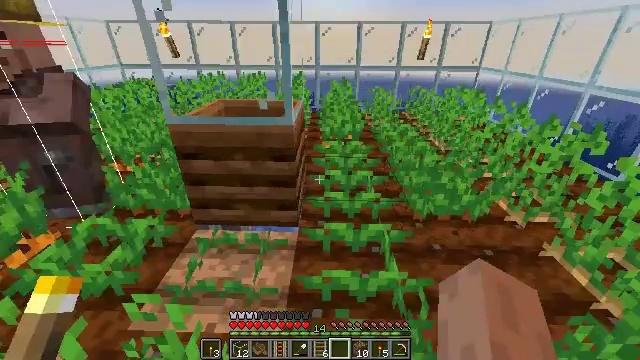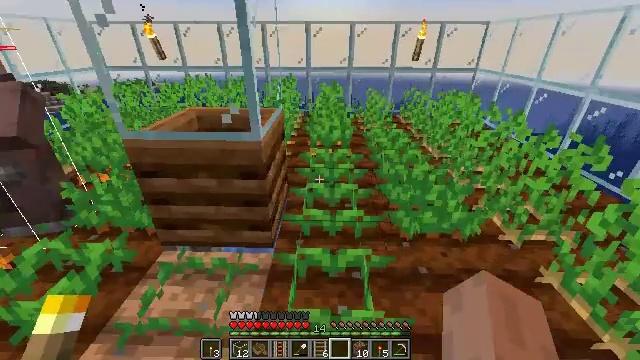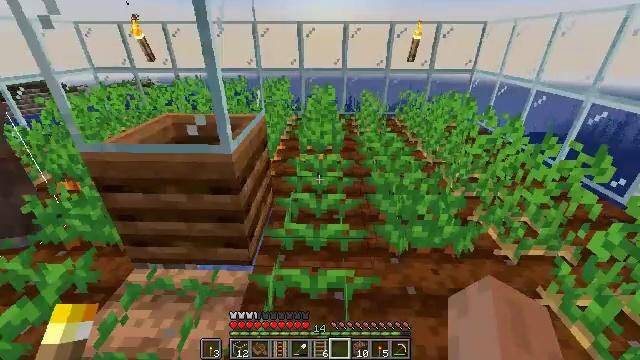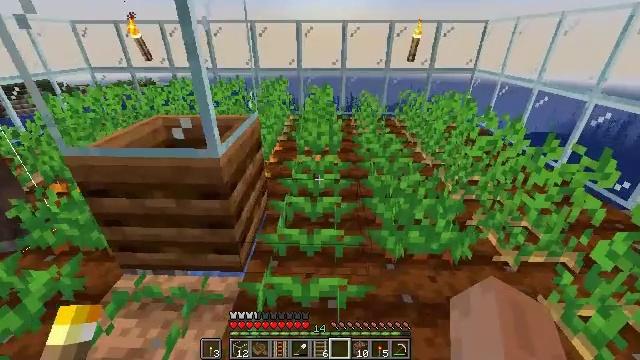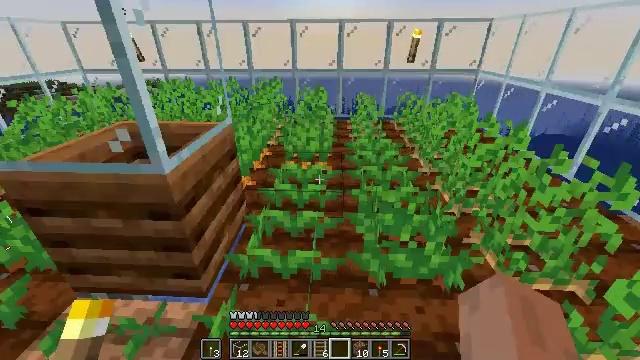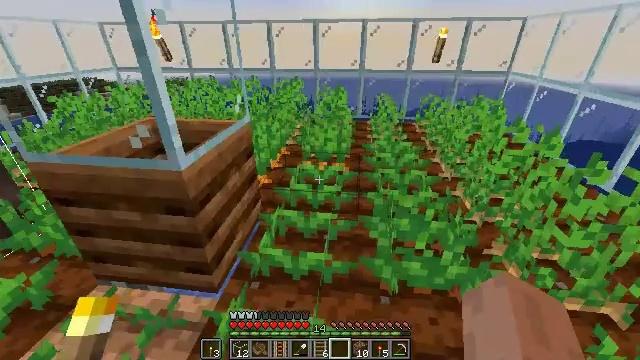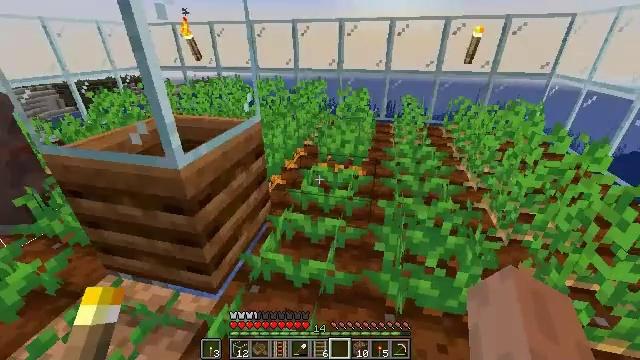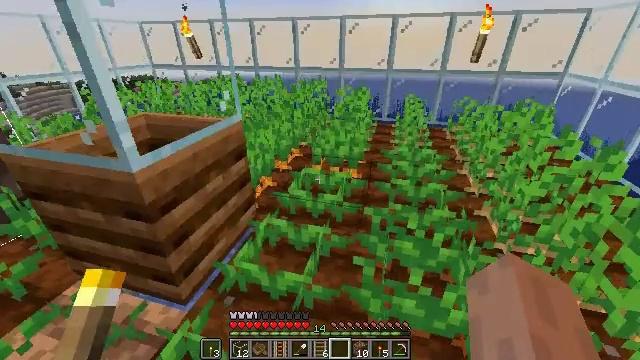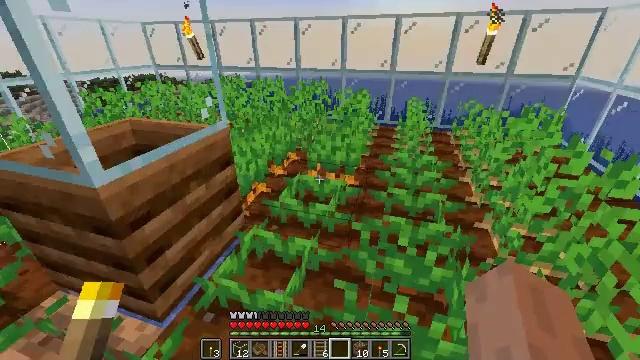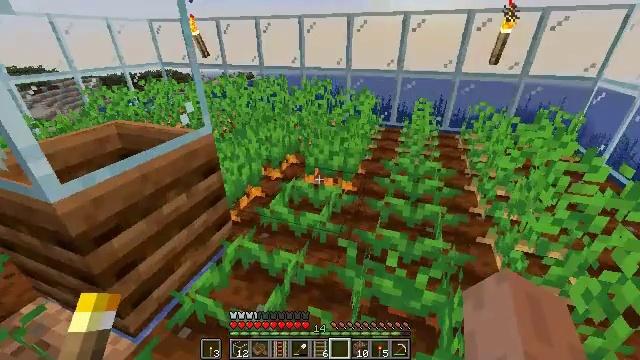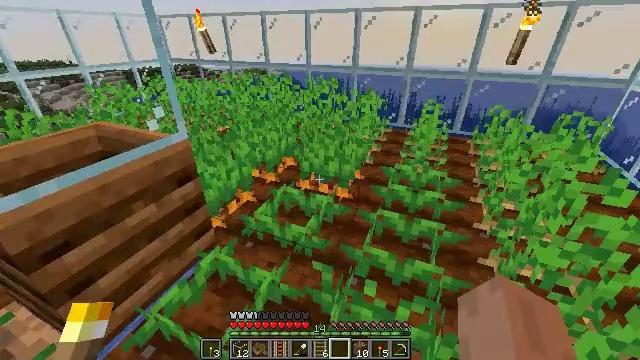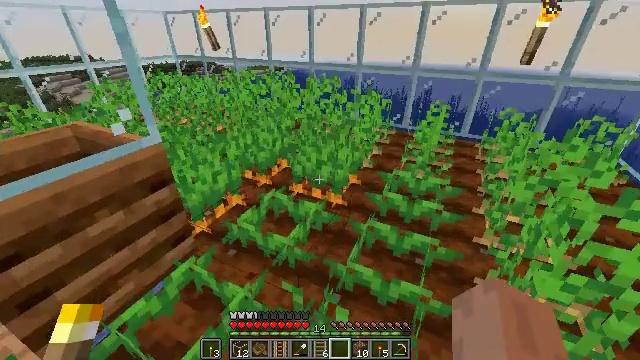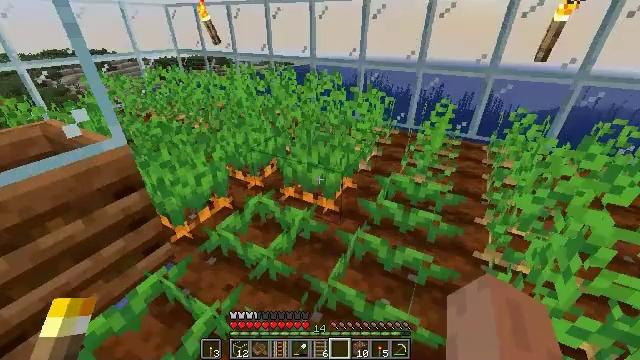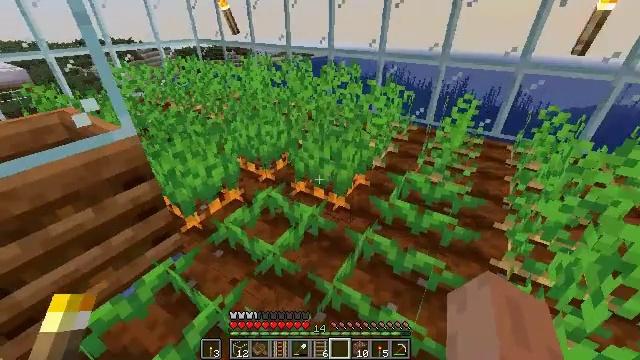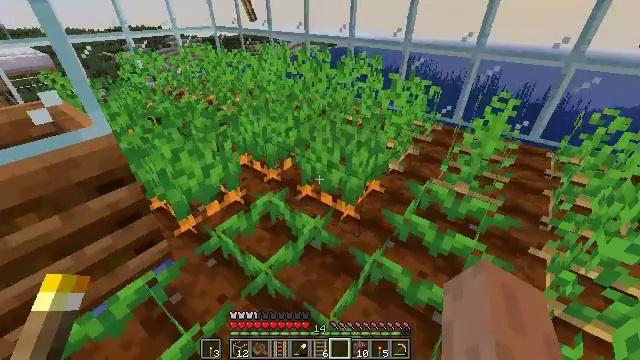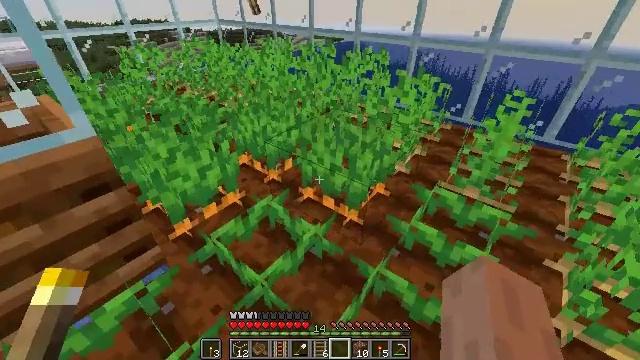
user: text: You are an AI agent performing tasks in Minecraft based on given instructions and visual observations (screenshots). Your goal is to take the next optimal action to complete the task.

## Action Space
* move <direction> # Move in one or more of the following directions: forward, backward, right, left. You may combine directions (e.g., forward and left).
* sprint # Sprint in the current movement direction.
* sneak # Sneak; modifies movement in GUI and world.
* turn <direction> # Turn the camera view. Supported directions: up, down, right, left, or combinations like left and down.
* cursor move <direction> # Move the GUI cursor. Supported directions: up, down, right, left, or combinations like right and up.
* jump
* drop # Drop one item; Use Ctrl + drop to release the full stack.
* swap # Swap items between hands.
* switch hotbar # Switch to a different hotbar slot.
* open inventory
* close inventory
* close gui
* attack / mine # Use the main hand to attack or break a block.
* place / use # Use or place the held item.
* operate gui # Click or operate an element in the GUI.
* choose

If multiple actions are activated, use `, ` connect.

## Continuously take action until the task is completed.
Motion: motion action
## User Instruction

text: Gather carrots from the field.
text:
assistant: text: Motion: move forward and move right
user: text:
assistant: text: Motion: move forward and move right
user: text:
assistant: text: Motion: move forward and move right
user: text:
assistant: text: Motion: move forward and move right, turn left
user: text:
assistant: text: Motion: move forward and move right, turn left
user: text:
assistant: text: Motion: move forward and move right, turn left
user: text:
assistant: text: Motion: move forward and move right, turn left
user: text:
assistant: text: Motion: move forward and move right, turn left
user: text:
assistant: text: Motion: move forward and move right, turn left
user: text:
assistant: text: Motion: move forward and move right, turn left
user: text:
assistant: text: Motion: move forward and move right, turn left
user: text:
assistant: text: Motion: move forward, turn left and down
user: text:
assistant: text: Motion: move forward, turn left and down
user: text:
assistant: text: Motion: move forward, turn left and down
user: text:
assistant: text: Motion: move forward, turn left
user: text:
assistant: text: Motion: turn left
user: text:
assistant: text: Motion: turn left
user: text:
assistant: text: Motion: turn left
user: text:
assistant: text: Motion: no_op
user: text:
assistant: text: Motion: turn right
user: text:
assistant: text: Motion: turn right and down
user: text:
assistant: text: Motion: turn right
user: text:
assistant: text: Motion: no_op
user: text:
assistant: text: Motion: attack / mine
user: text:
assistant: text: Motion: attack / mine
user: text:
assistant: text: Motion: attack / mine
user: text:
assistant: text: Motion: attack / mine
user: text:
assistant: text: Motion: move forward and move right, turn left and up
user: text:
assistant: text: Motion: move forward and move right, turn left and up
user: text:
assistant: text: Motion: move forward and move right, turn left